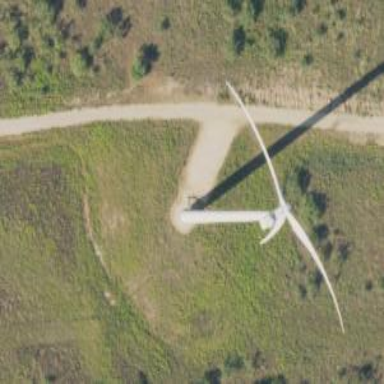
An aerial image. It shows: Wind generator with horizontal axis. The wind turbine is from Vestas.